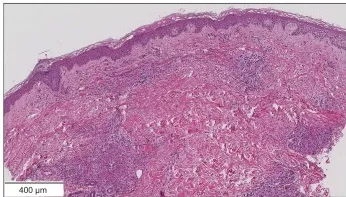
Skin biopsy findings on the lower leg. (A, B) Hematoxylin and eosin staining showed neutrophil-dominated inflammatory cell infiltration from the small vessel walls into the surrounding tissues (scale bar [A] = 400 microm, [B] = 90 microm).
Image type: pathology (h&e)